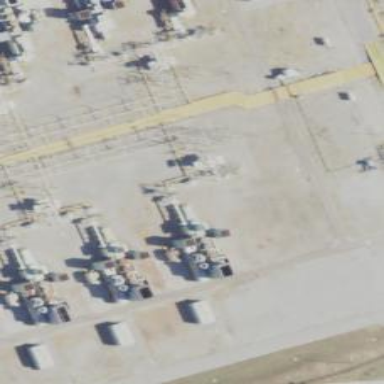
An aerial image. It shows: Gas-powered generator.